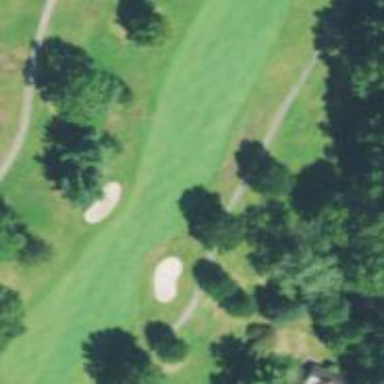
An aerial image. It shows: View of golf hole.